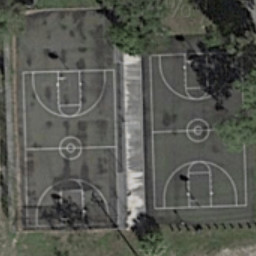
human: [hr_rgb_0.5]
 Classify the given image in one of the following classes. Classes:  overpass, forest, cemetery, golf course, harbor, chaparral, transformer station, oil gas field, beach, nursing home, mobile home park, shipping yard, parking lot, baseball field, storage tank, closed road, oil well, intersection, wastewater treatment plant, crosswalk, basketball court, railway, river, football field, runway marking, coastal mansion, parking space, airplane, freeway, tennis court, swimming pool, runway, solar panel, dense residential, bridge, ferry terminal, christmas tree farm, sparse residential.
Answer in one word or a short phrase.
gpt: basketball court